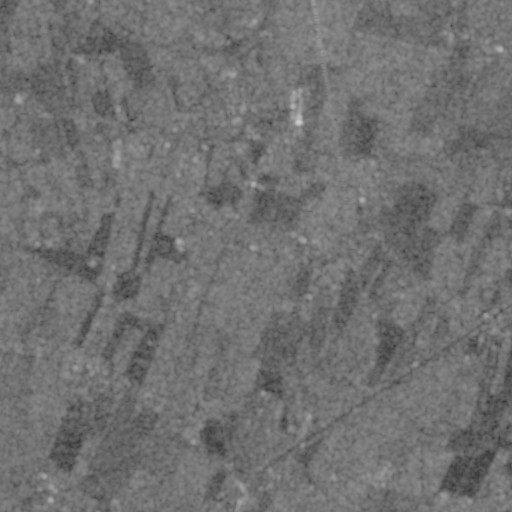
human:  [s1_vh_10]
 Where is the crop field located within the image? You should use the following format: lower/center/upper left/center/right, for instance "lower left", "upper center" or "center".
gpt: The crop field is located in the upper of the image.
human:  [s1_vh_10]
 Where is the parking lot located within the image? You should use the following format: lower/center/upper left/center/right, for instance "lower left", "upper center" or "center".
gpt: There is no parking lot in the image.

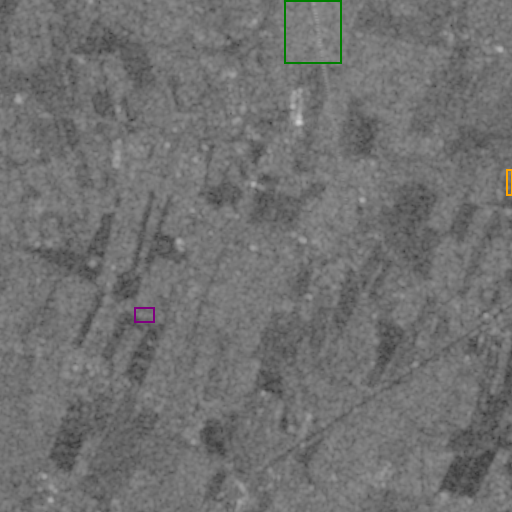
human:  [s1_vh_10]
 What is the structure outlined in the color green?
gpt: The structure outlined in green is a crop field.
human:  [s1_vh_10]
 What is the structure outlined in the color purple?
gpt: The structure outlined in purple is a park.
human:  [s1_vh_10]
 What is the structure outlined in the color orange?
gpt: The structure outlined in orange is a parking lot.
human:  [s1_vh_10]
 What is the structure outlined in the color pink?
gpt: There is no pink outline.